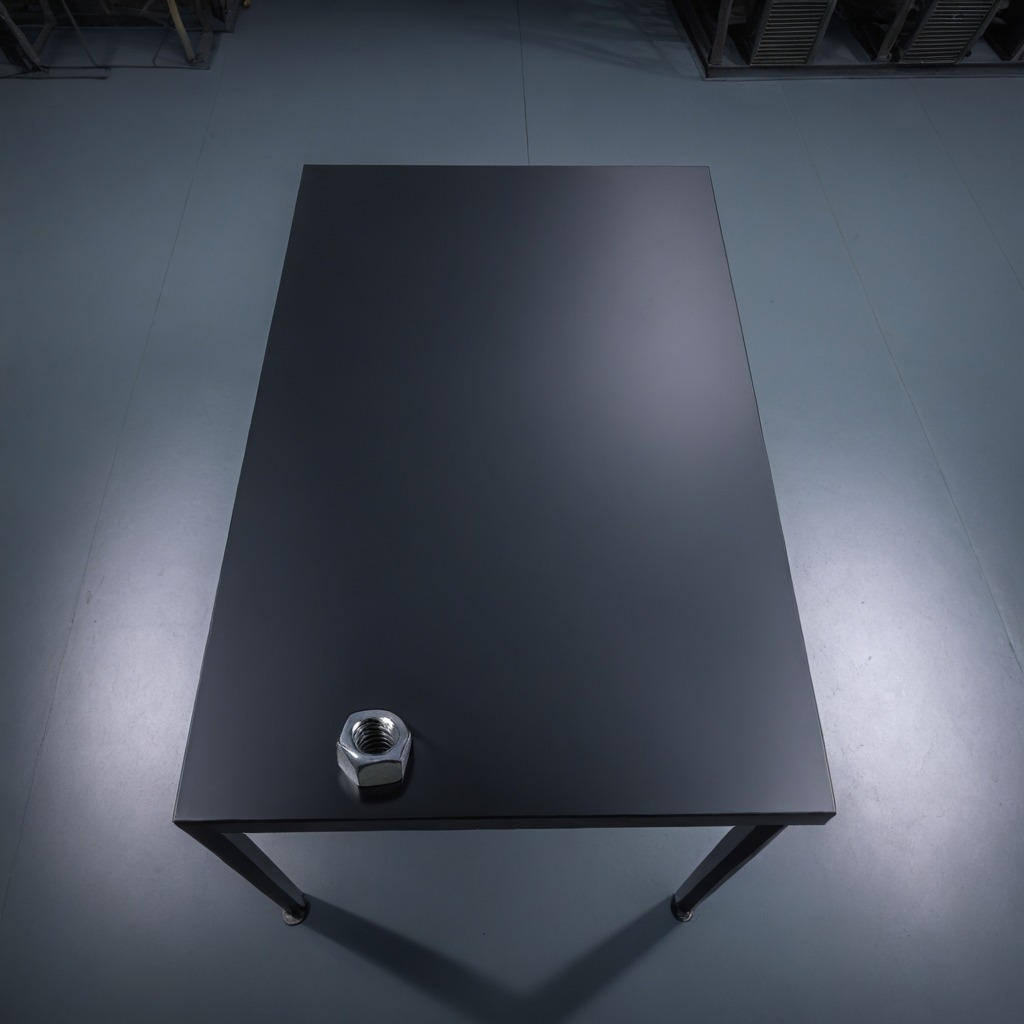
A metal nut is lying on the tabletop.